Question: I have a toggle that I am using for twitter bootstrap, and one of the words is poping out and not staying inside the toggle, I highlighted the messed up word in a red box below:

My code is:
'''
<div class="span9 space">
<h3 class="title pull-left">$name</h3>
<link rel="stylesheet" href="lib/prism/prism-light.css">
<script src="lib/prism/prism.js"></script>
<link rel="stylesheet" href="toggle-switch.css">
<form class="form-horizontal pull-right">
<div class="control-group">
<label class="control-label"></label>
<div class="controls btn disabled switch switch-two">
<input id="week9" name="view" type="radio" checked>
<label for="week9" onclick="">Not Visited</label>
<input id="month10" name="view" type="radio">
<label for="month10" onclick="">Visited</label>
<span class="slide-button btn btn-warning"></span>
</div>
</div>
</form>
</div>
'''
The toggle I am using is from here:
<URL>
Here is also my live code:
<URL>
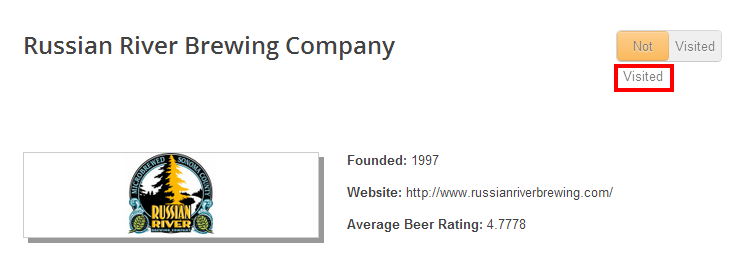
Answer: The issue is that the Switch class does not stretch for your words,
you can solve it by hardcoding the width in the switch class in your style sheet or by adding it in the div you want stretch and this should solve your issue
'''
<div class="controls btn disabled switch switch-two" style="width: xxxpx !important;">
'''
while xxx represent the value you need